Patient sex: F
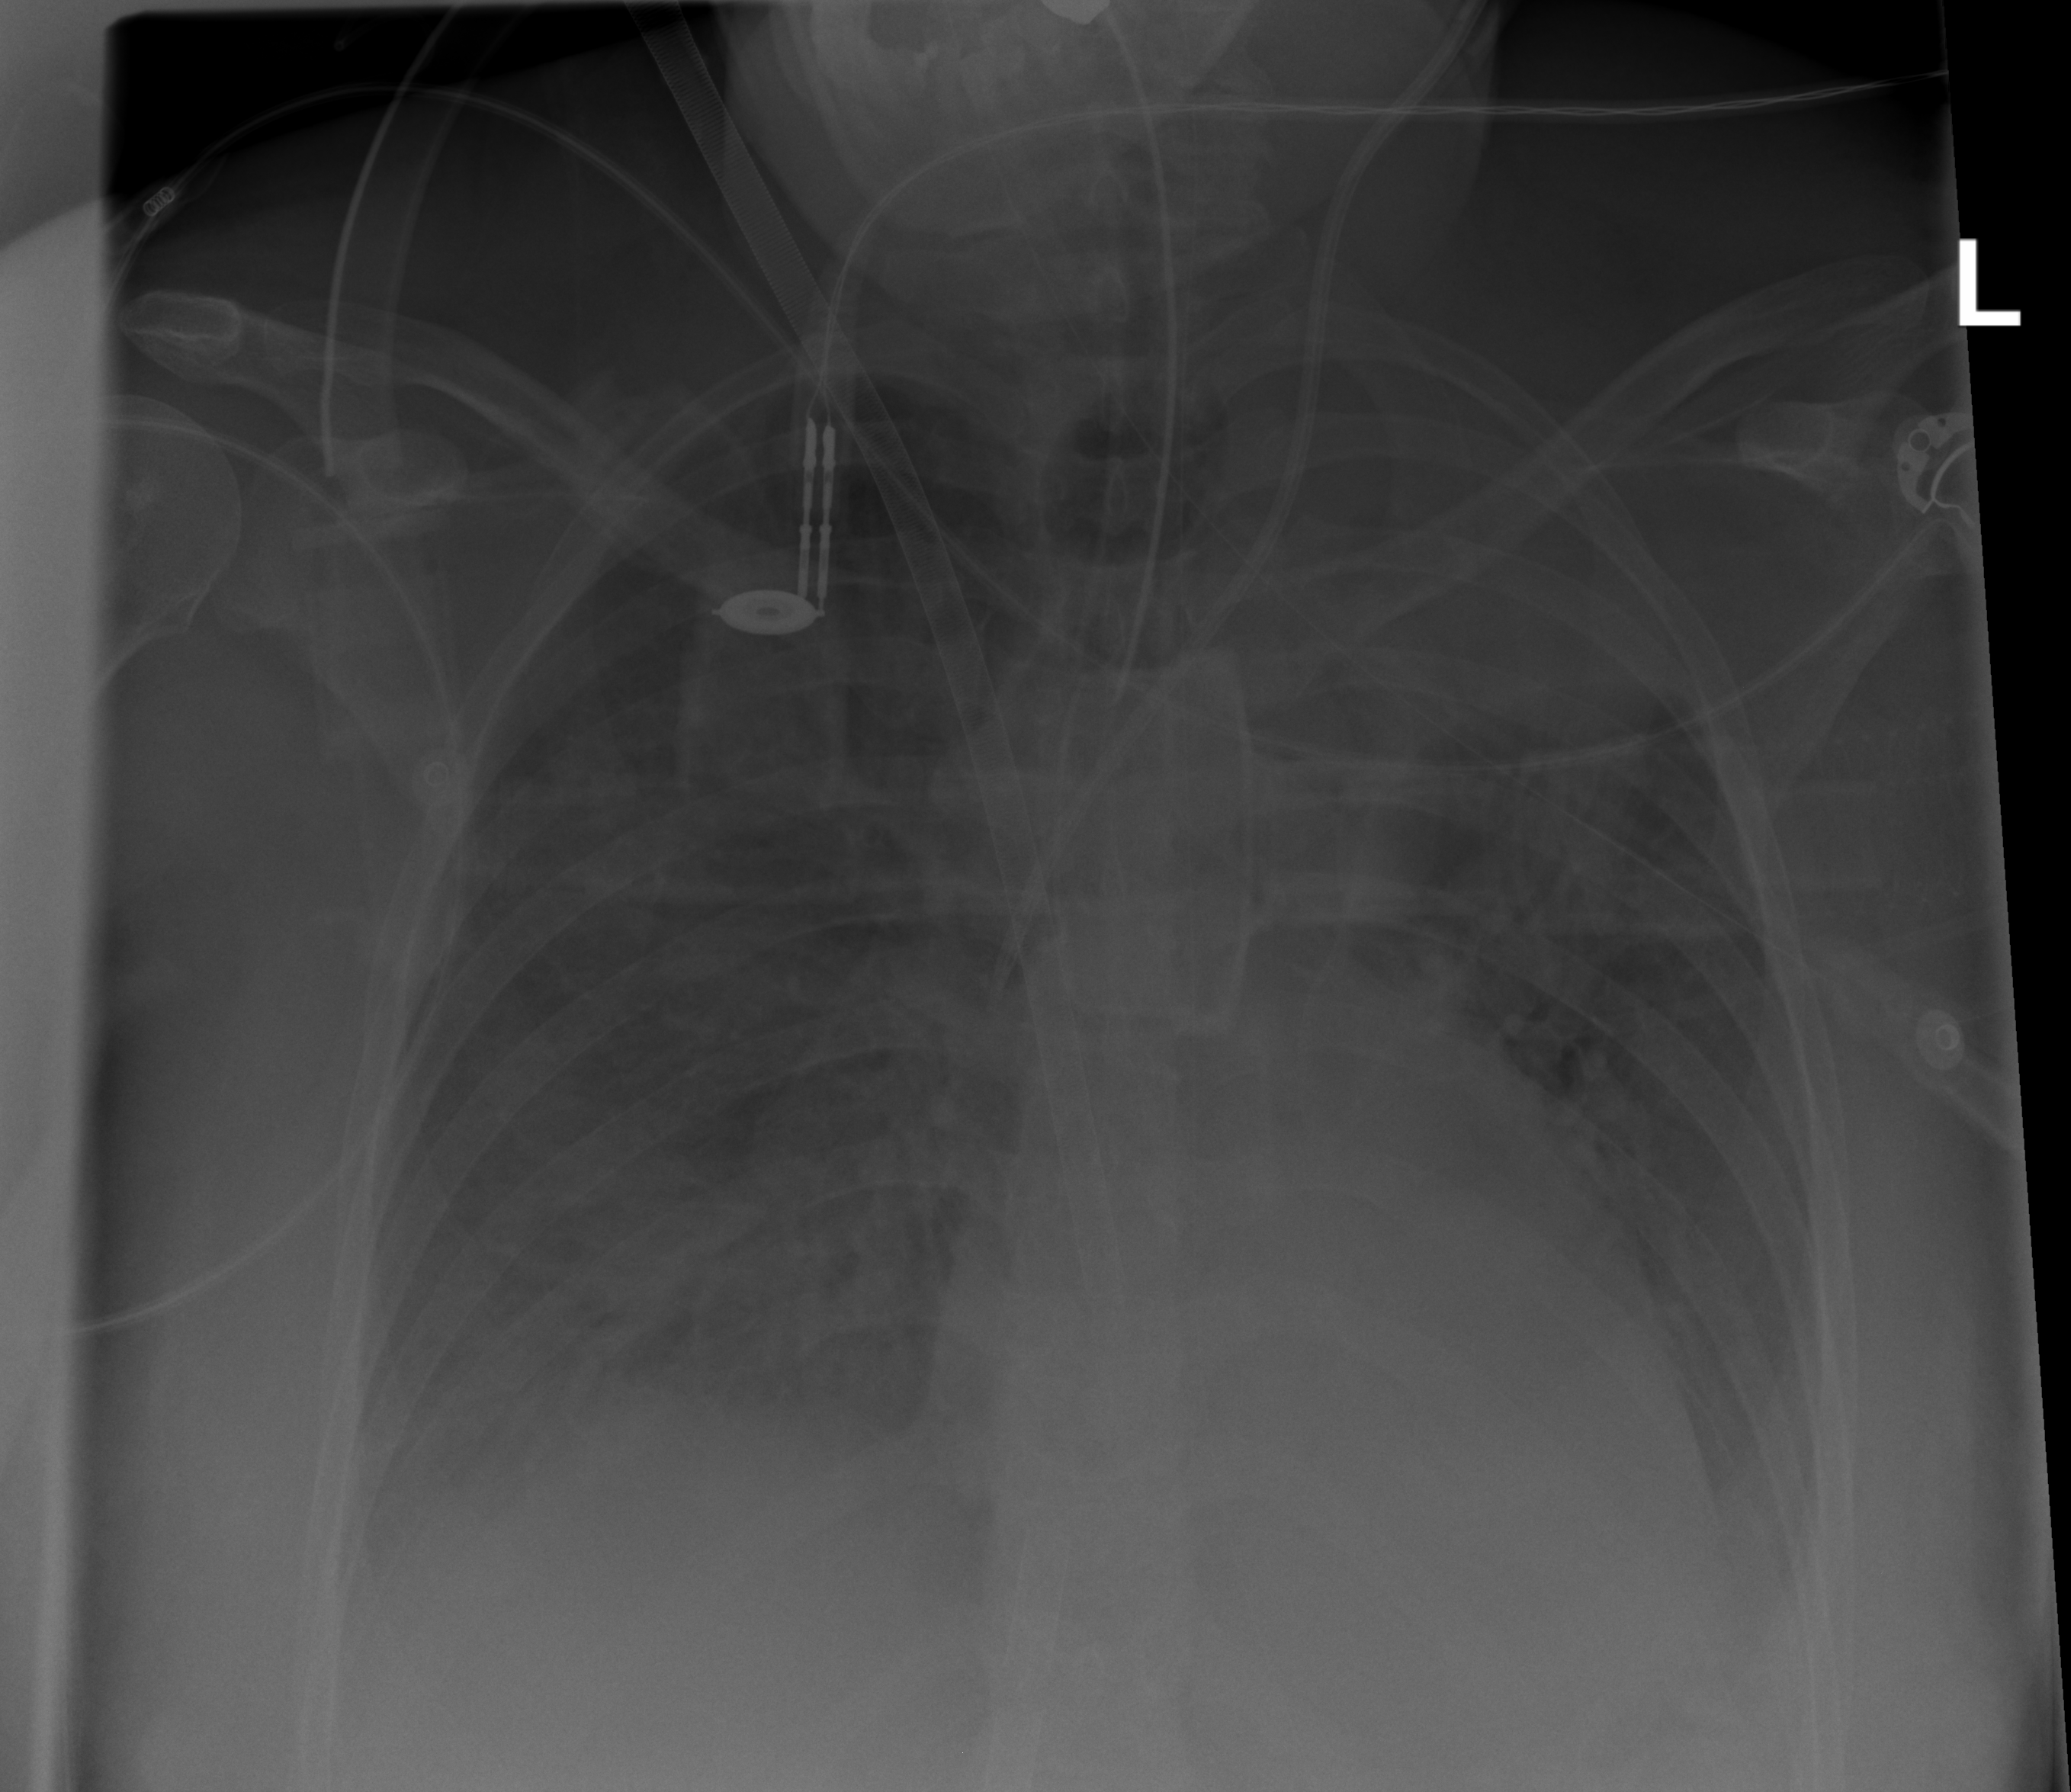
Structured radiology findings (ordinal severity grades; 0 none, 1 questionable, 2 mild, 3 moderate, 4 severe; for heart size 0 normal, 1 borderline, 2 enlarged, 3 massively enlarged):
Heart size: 2
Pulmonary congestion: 2
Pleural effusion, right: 2
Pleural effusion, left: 3
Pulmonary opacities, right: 2
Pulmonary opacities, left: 2
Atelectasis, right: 2
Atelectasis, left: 2